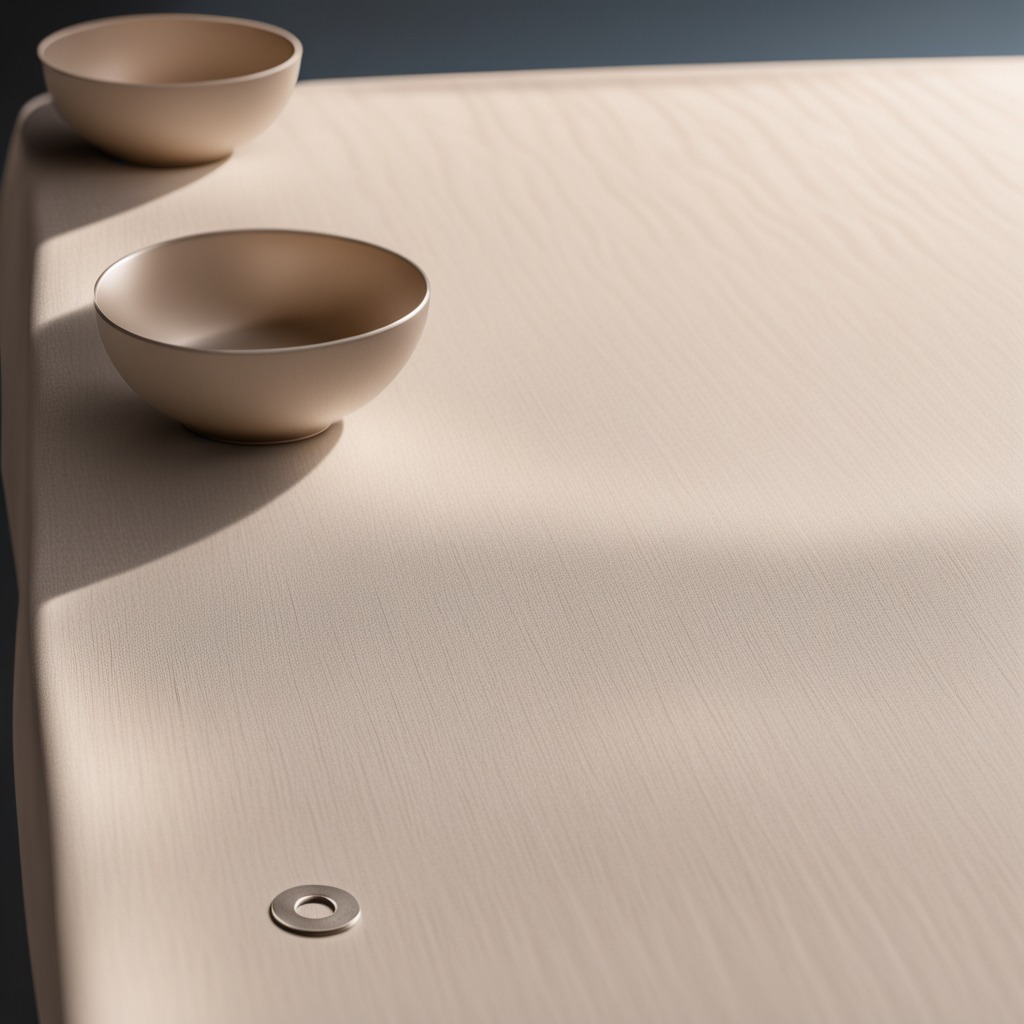
A flat metal washer is lying on a wooden table.